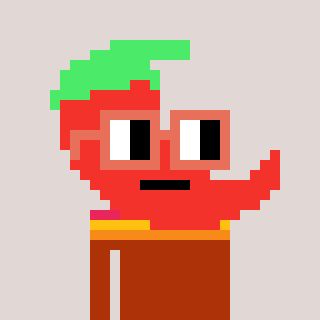
a pixel art character with square orange glasses, a chilli-shaped head and a hotbrown-colored body on a warm background